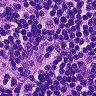
Metastatic tissue present: yes